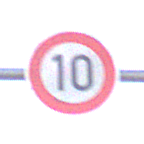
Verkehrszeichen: Geschwindigkeit10
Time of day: SunriseSunset
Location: Outdoor (Nature)
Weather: Clear
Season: NotSpecified
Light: Natural